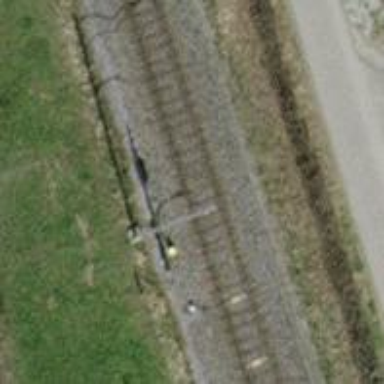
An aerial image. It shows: Railway signal.